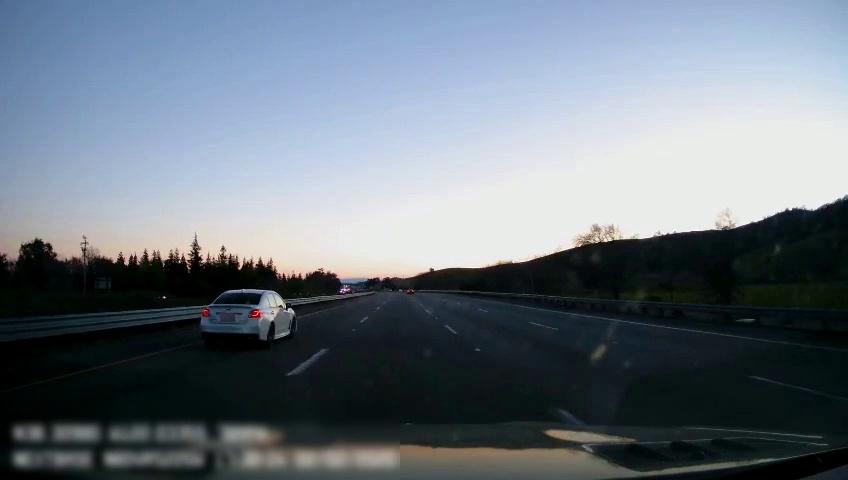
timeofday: Day
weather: Sunny
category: Drivable Space
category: Vehicles | Car
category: Lanes | Current Lane
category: Lanes | Current Lane
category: Lanes | Alternate Lane
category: Lanes | Alternate Lane
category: Lanes | Alternate Lane